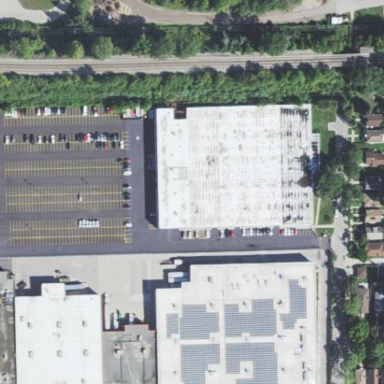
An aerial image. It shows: Commercial building with car shop.